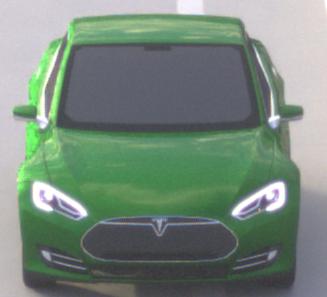
Make: Tesla
Model: Model S 60
Detailed model: Model S
Model produced from: 2013/10
Model produced until: 2014/10
Doors: 5
Color: green
Road condition: dry road
Daytime: morning or afternoon
Contrast: medium contrast